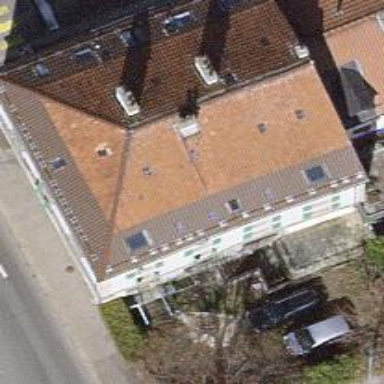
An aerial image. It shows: Apartments building with side-hipped roof shape.